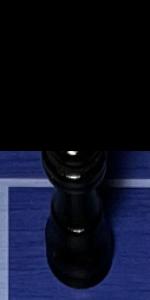
Label: Queen_Black